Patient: sex M, age 51
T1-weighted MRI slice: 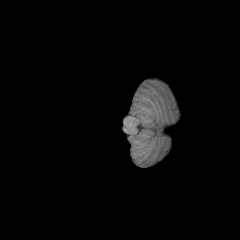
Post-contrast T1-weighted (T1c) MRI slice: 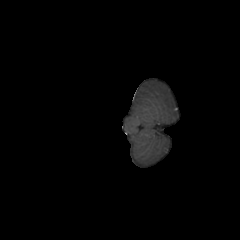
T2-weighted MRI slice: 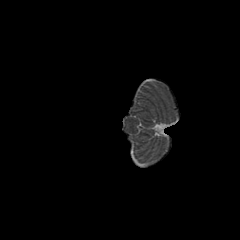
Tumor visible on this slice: no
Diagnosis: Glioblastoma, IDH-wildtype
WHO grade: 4